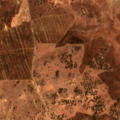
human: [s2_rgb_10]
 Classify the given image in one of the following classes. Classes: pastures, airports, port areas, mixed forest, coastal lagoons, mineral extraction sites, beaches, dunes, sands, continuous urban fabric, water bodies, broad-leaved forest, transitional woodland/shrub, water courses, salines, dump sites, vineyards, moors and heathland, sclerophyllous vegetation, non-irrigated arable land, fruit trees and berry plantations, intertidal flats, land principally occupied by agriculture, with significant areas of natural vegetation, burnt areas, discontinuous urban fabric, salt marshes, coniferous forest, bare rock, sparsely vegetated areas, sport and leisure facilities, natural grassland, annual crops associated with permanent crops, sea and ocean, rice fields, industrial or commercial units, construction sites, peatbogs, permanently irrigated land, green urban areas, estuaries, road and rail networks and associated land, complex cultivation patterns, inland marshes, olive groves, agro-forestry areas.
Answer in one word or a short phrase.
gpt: non-irrigated arable land, pastures, agro-forestry areas, transitional woodland/shrub, water bodies